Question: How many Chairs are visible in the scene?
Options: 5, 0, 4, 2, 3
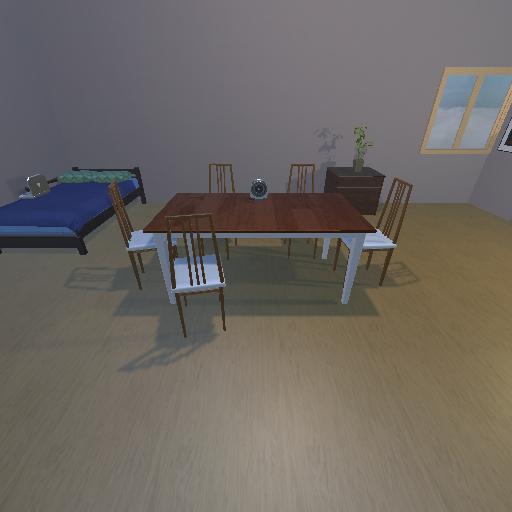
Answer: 5